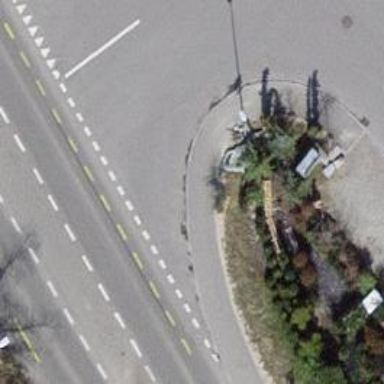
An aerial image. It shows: Sidewalk along the footway.